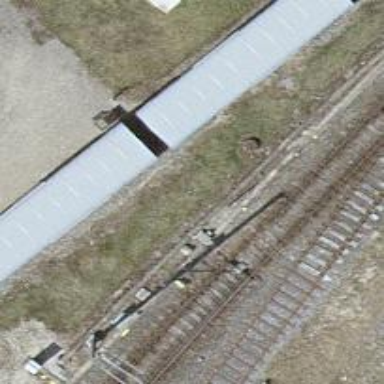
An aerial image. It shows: Single railway track with electrification through contact line.